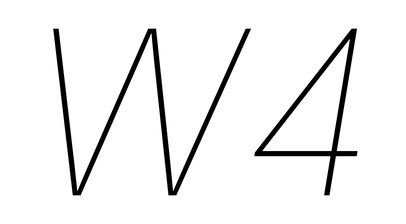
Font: Inter-Italic_Thin_Italic